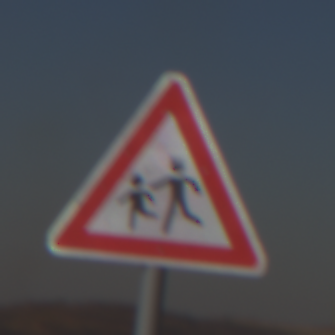
Verkehrszeichen: KinderRechts
Umgebung: Outdoor, Nature
Tageszeit: MorningAfternoon
Wetter: Clear
Licht: Natural
Jahreszeit: NotSpecified
Kontrast: HighContrast